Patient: sex M, age 71
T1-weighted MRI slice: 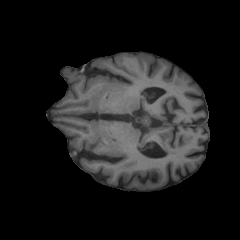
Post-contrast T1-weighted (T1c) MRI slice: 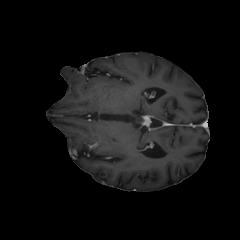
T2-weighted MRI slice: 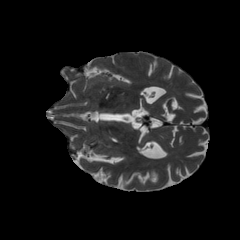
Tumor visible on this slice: no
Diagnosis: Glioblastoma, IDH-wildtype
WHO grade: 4